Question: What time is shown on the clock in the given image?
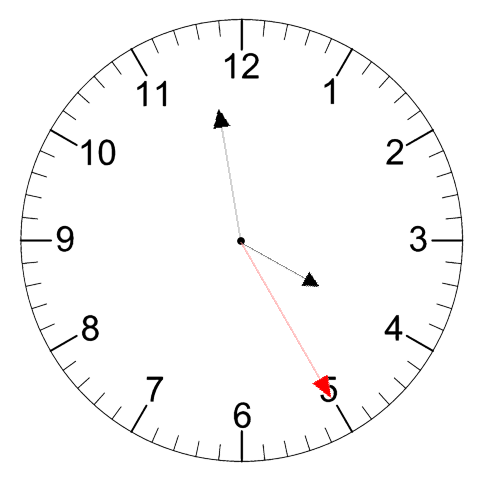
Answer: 03:58:25